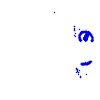
Particle: electron